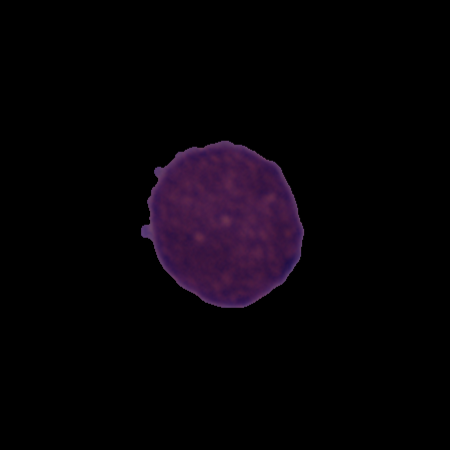
Label: healthy